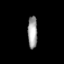
Tissue: prostate
Cell type: Myeloid cells
Senescence score: 0.6903
Nuclear area (px): 306
Mean DAPI intensity: 158.333